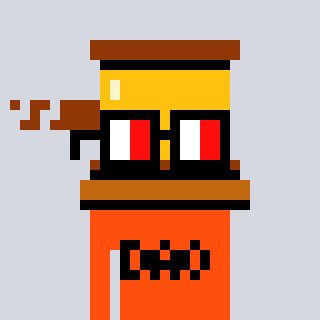
a pixel art character with square glasses with black frames and red eyes, a gavel-shaped head and a orange-colored body on a cool background